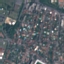
Land use / land cover class: Residential